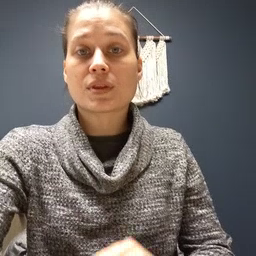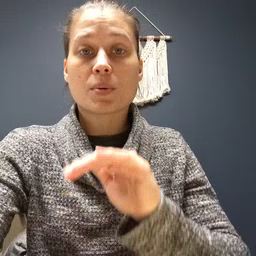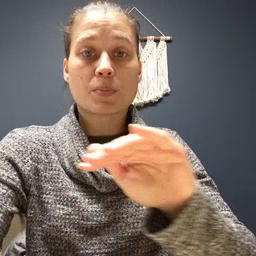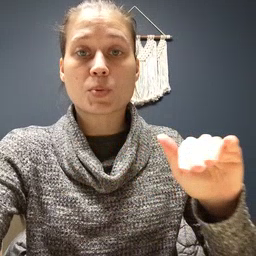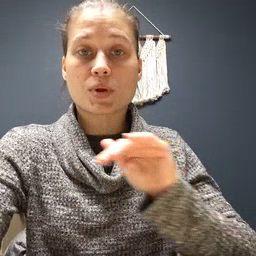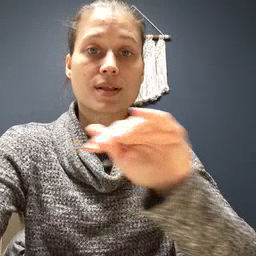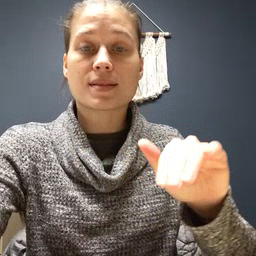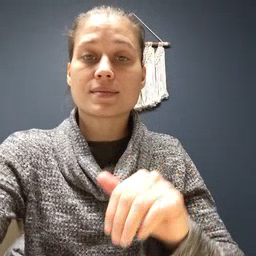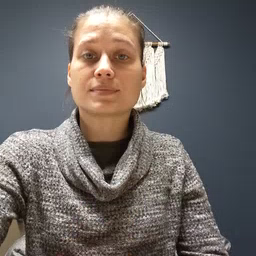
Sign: pool